Interaction volume radius: 10 \u00c5
Interaction volume height: 15 \u00c5
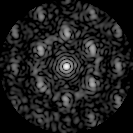
Disorder parameter: 0.5833